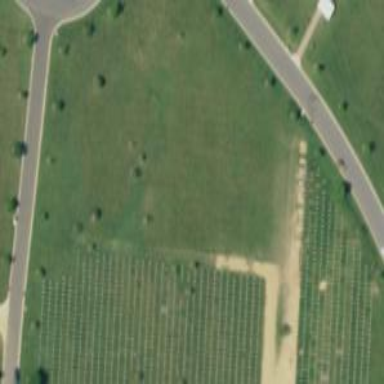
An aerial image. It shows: Sector in the cemetery.